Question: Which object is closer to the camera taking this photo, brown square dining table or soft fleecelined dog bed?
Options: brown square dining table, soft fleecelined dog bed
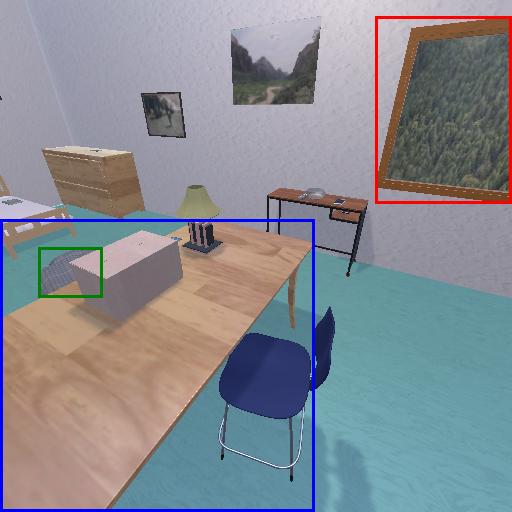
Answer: brown square dining table